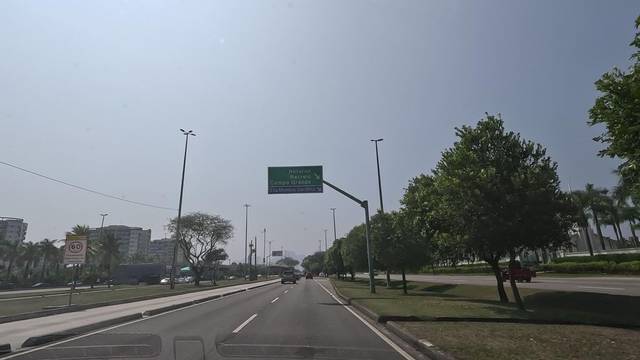
Region: Brazil
Coordinates: -23.0, -43.4